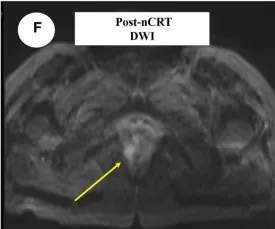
The typical images of anal adenocarcinoma before and after nCRT in three dimensions. The lesions were marked in yellow arrow. Represent the sagittal and DWI lesions after nCRT. NCRT, neoadjuvant chemoradiotherapy; DWI, Diffusion weighted imaging; TRG, Tumor regression grade.
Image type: radiology (mri)